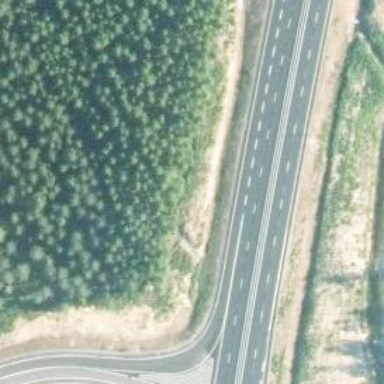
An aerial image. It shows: Trunk link highway.